Field crop: tomato
Growth stage: 2
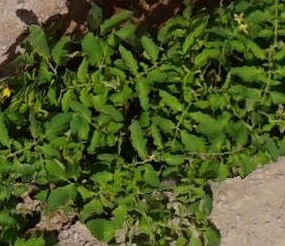
Species: tomato